Field crop: tomato
Growth stage: 1
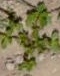
Species: portulaca